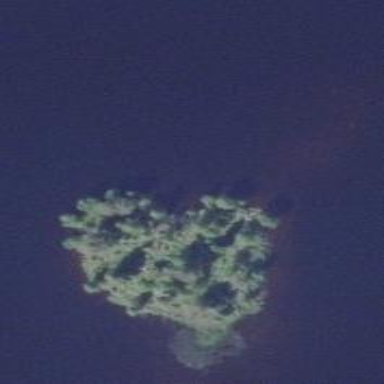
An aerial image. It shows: Islet.